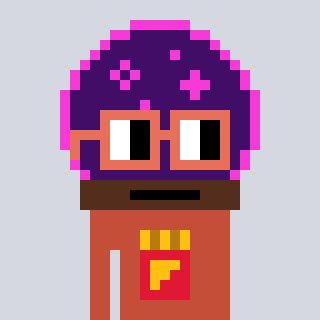
a pixel art character with square orange glasses, a crystalball-shaped head and a rust-colored body on a cool background